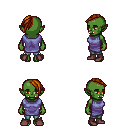
a pixel art fantasy rpg character, female body template, orc, green skin, chain tabard jacket, teal pants, brunette long mohawk hairstyle, maroon shoes, four views (front, back, left, right), 2x2 character sprite sheet, small pixel art, hard edges, no anti-aliasing